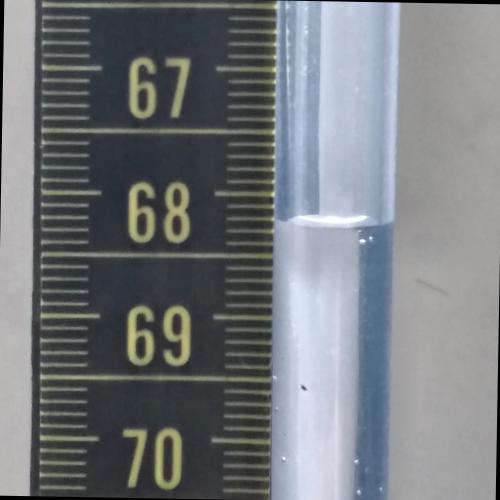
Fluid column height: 68.2 cm